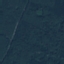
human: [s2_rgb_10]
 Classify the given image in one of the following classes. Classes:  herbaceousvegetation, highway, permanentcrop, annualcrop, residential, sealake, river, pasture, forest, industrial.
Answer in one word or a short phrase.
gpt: Forest